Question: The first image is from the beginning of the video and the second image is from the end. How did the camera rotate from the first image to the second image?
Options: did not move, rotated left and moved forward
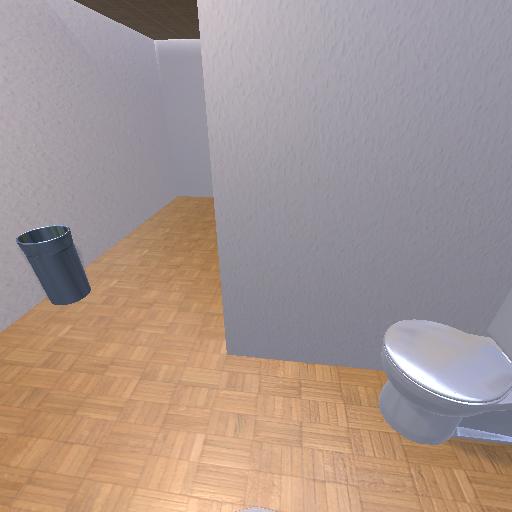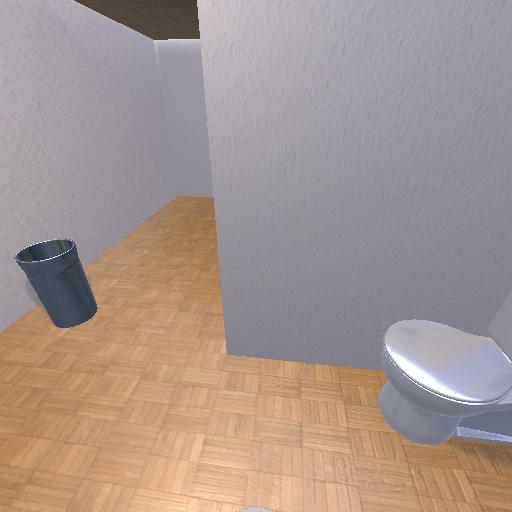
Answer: did not move